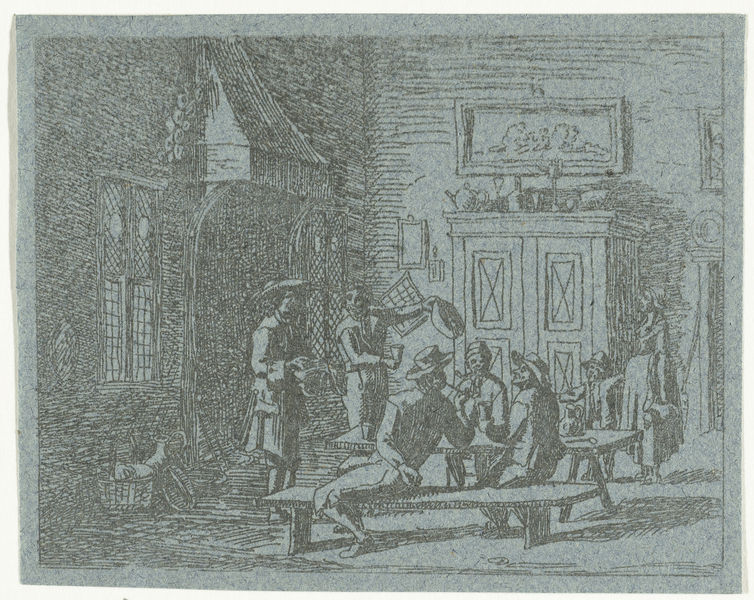
Titel: Interieur van een herberg
Künstler: Anthonie van den Bos
Standort: Amsterdam
Institution: Rijksmuseum
Schlagwörter: feder, mann, fenster, hut, männer, raum, tisch, zeichnung, zimmer, bild, boden, krug, holzschnitt, schrank, grafik, graphik, bank, rauchen, stube, becher, radierung, stich, lithografie, illustration, pfeifen, wirtshaus, menn, group